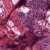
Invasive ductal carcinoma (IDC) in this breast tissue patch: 0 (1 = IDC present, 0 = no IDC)